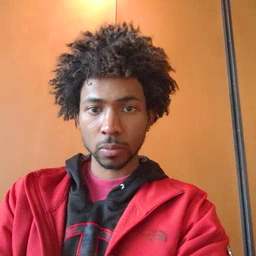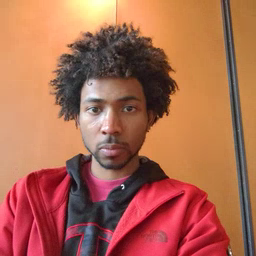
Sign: who